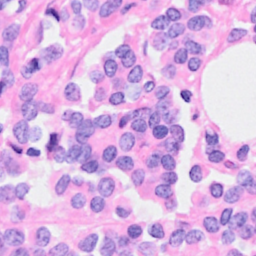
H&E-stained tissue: Breast